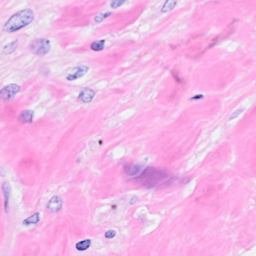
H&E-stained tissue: Breast